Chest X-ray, AP view. Patient: 58 years old, sex M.
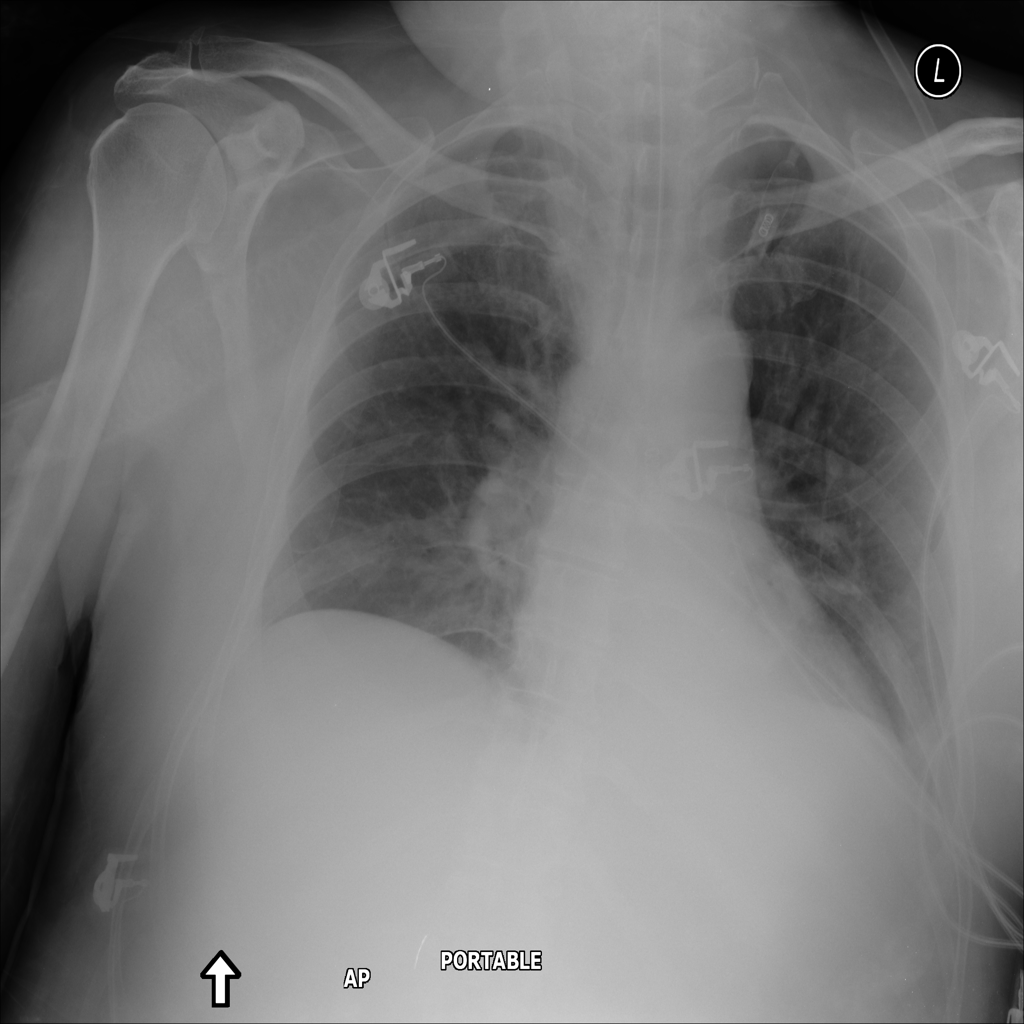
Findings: No Finding